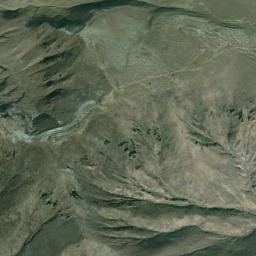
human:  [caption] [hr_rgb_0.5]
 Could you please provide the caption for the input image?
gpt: The folded mountain consists of some ridges and valleys and its rocks are brown .

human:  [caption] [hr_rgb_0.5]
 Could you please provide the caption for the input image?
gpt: The mountain is full of black soil .

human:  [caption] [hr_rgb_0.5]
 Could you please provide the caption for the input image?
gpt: The vegetation coverage of the mountains is low .

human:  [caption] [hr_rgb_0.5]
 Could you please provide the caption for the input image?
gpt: The mountain is covered with grass .

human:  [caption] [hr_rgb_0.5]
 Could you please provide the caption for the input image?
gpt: There are some ridges and green mosses on the mountain .